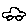
Label: car